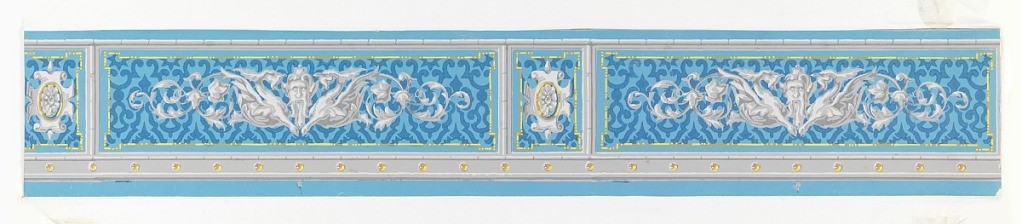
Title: Border
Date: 1835–45
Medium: Block-printed on satin ground, continuous paper
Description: Panels framed in grisaille containing alternately a mask centered within leaf forms and griffons, and a jewelled escutcheon. Below, a grisaille band along which at regular intervals are yellow gems.